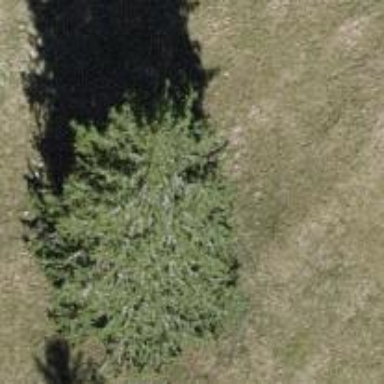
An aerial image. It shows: Evergreen needle-leaved tree typically found in agricultural areas.